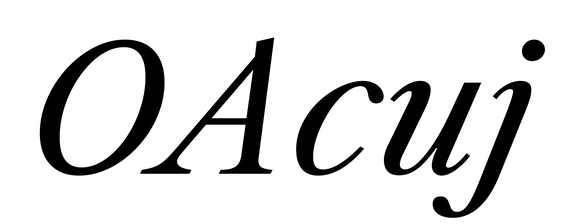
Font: LibreCaslonText-Italic_Italic